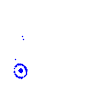
Particle: electron